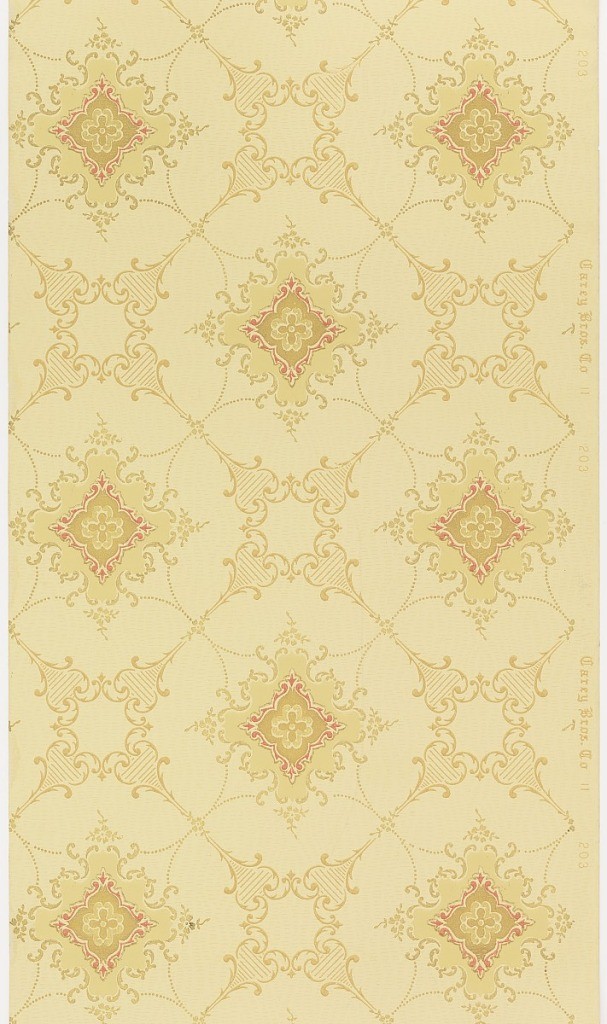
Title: Ceiling paper
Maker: Carey Bros. W.P. Mfg. Co., Philadelphia, Pennsylvania, founded 1882
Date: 1905–1915
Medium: Machine-printed paper
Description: Nearly round medallions containing a center fill of quatrefoil, linked to other medallions by bead swags and floral motif. Printed in shades of tan and red on light tan ground.